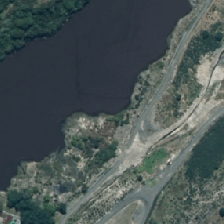
Land cover: lake_pond